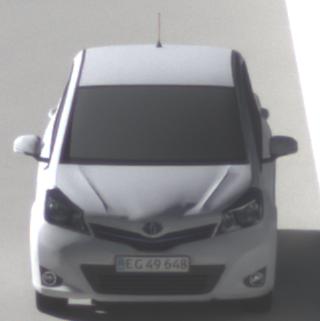
Make: Toyota
Model: Yaris 1.0
Detailed model: Yaris (XP9)
Model produced from: 2009/01
Model produced until: 2010/10
Doors: 3
Color: white
Road condition: dry road
Daytime: morning or afternoon
Contrast: high contrast